Question: I have a a div section that's styled like this:
'''
.toppage {
border-style:double;
border-width:3px;
}
'''
The result looks like this:

Is there anything I can add to the CSS that would increase the space between the border and the elements inside it (e.g., the donate button), so that the border isn't hugging around the elements so tightly, and there's a little room to breathe?
Any guidance would be greatly appreciated.
Thanks!
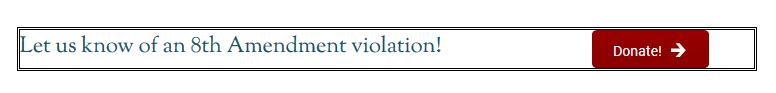
Answer: Try this
'''
.toppage {
border-style:double;
border-width:3px;
padding : 10px;
}
'''